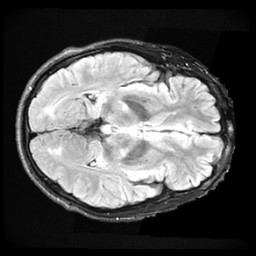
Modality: FLAIR
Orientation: axial
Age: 32
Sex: male
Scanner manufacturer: ge
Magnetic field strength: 3 T
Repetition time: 11 s
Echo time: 0.1497 s